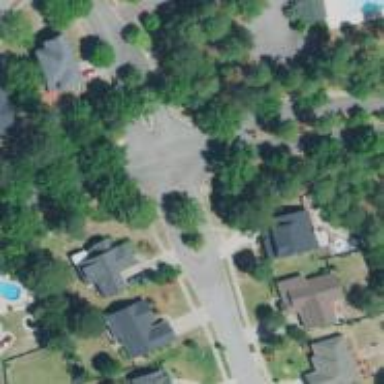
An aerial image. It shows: Residential road.